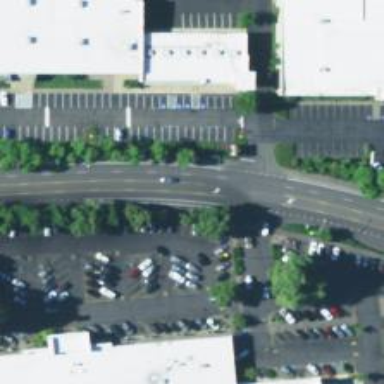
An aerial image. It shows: Parking space.